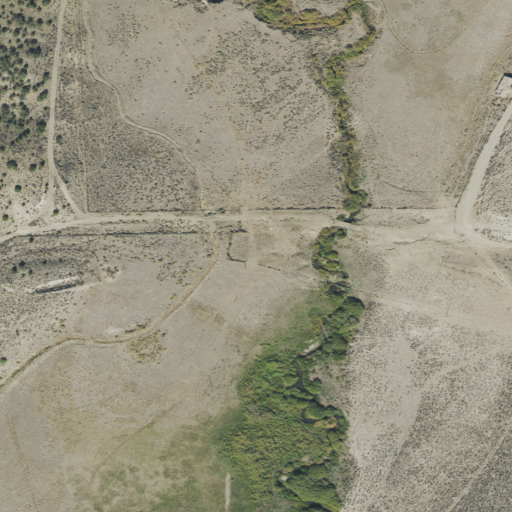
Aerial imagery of valley in Utah named Broad Hollow containing shrub, pasture, woody wetlands, open development, and herbaceous wetlands